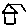
Label: house